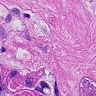
Metastatic tissue present: yes